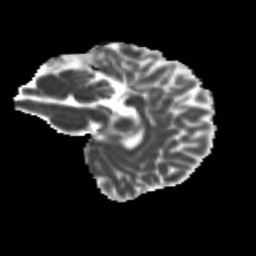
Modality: MD
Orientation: sagittal
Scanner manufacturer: siemens
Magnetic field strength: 3 T
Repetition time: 9.2 s
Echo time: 0.084 s